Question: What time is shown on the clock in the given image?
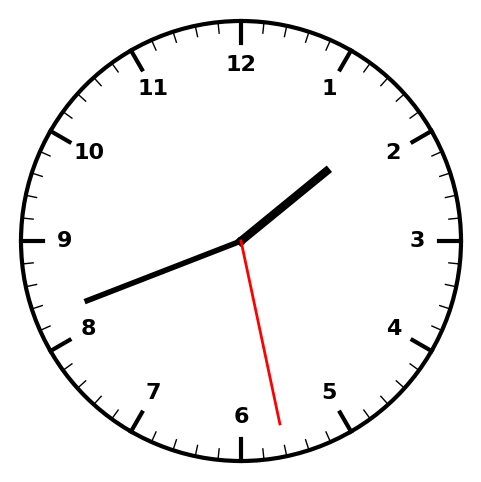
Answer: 01:41:28